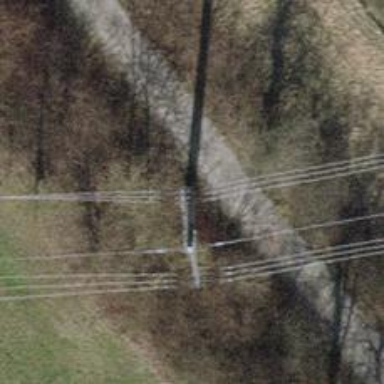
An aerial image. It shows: Three power lines with cables.